Field crop: maize
Growth stage: 2
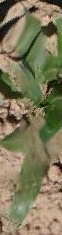
Species: maize